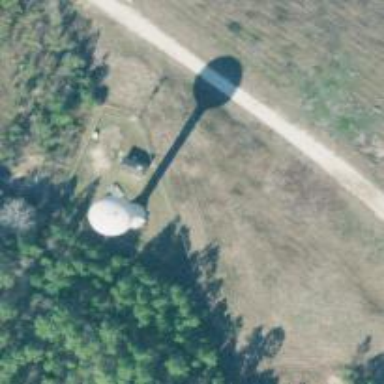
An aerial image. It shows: Water tower that is man-made.